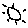
Label: sun